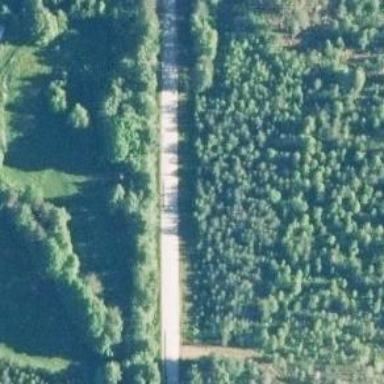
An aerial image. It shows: Asphalt road classified as tertiary.